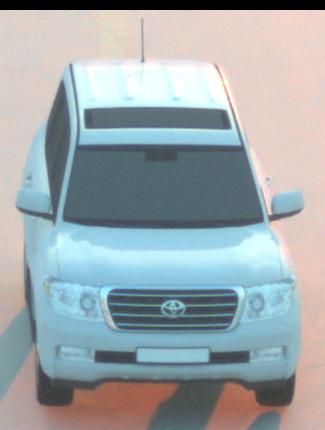
Make: Toyota
Model: Land Cruiser V8 4.7
Detailed model: Land Cruiser V8 (J20)
Model produced from: 2008/03
Model produced until: 2009/11
Doors: 5
Color: white
Road condition: dry road
Daytime: sunrise or sunset
Contrast: medium contrast